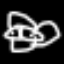
Label: frog